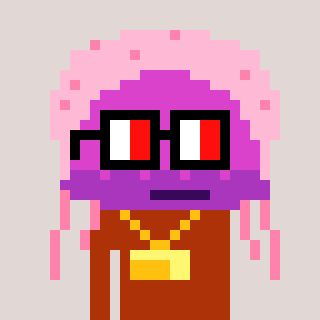
a pixel art character with square glasses with black frames and red eyes, a jellyfish-shaped head and a hotbrown-colored body on a warm background